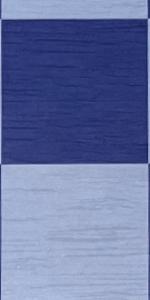
Label: Empty